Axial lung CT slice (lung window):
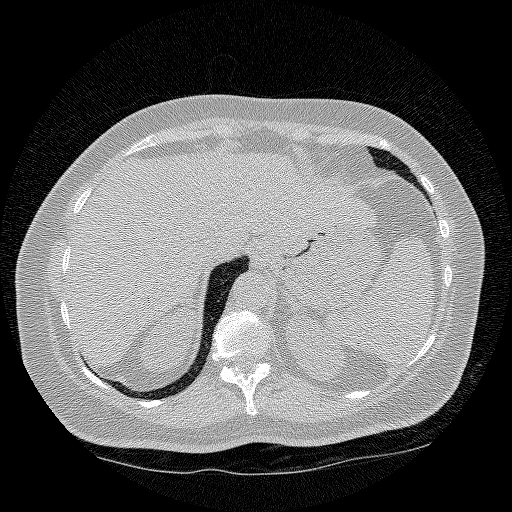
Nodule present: no